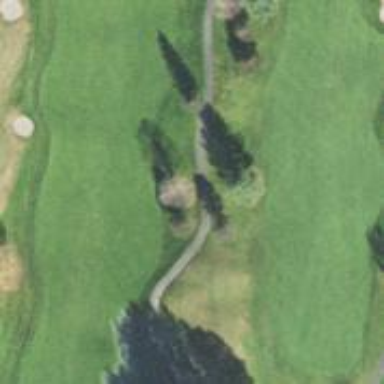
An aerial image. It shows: Path used for both walking and golf.